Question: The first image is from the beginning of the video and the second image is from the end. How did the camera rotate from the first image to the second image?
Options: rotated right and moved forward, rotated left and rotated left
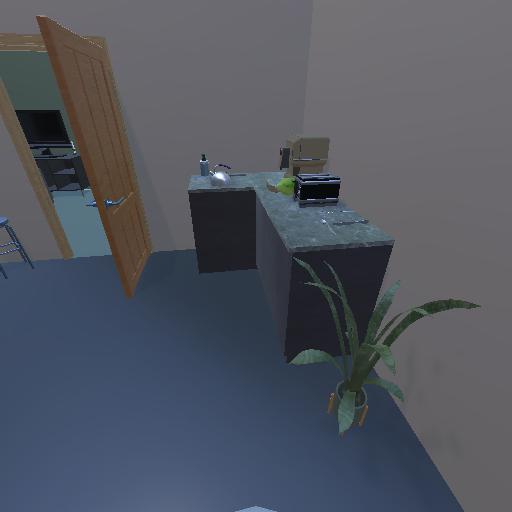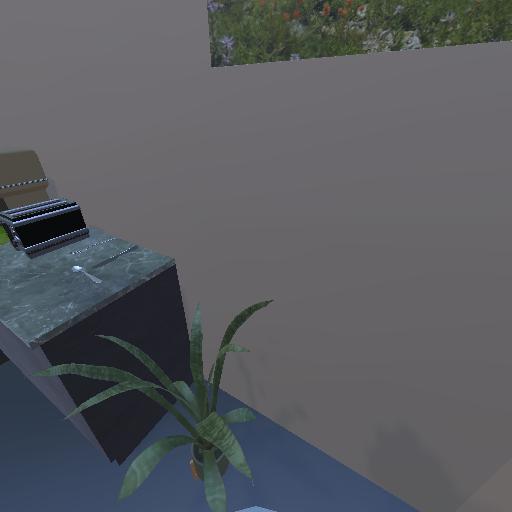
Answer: rotated right and moved forward